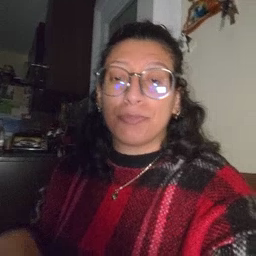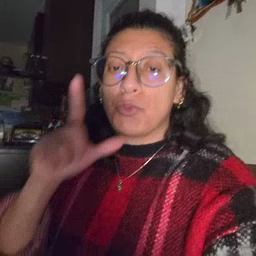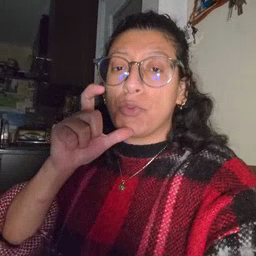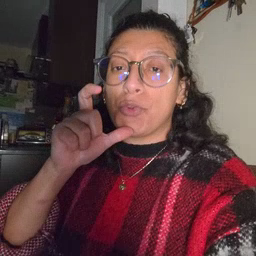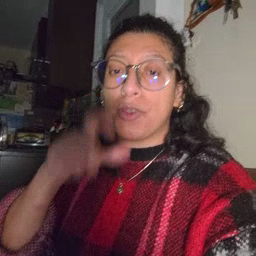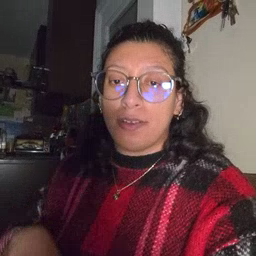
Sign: who